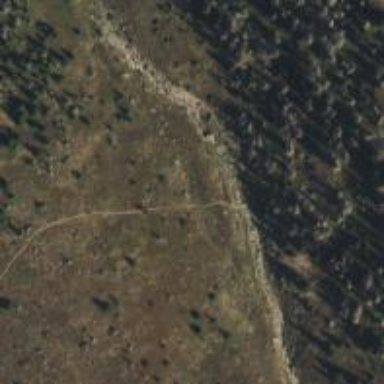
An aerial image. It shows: Path designated as standard/terra trail by the US Forest Service.